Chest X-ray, PA view. Patient: 44 years old, sex M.
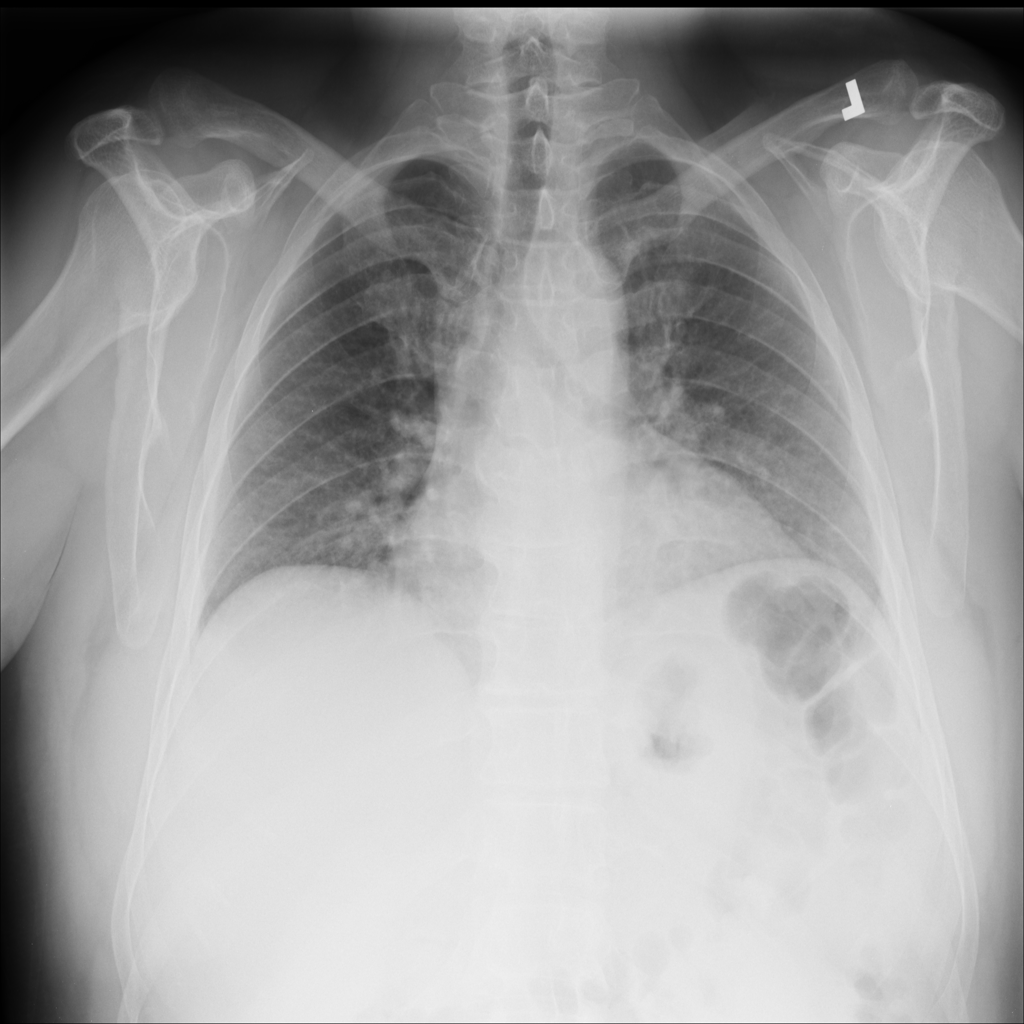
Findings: No Finding